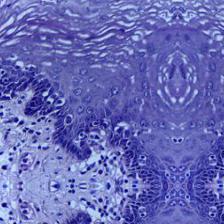
Diagnosis: Normal